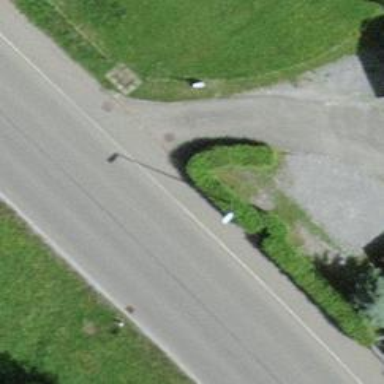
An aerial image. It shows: Hedge acting as barrier.